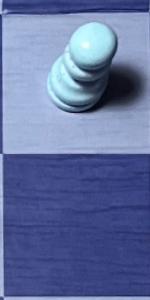
Label: Empty